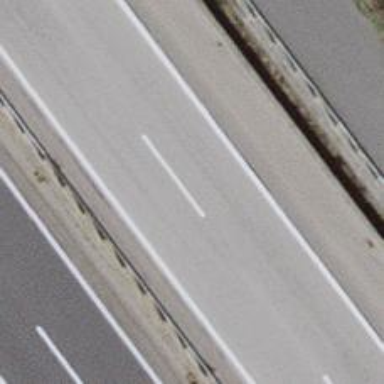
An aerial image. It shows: Motorway bridge.